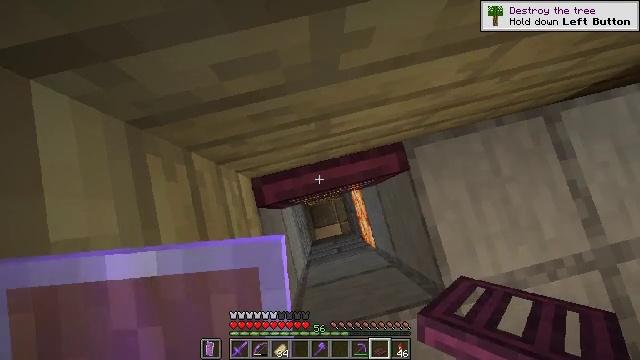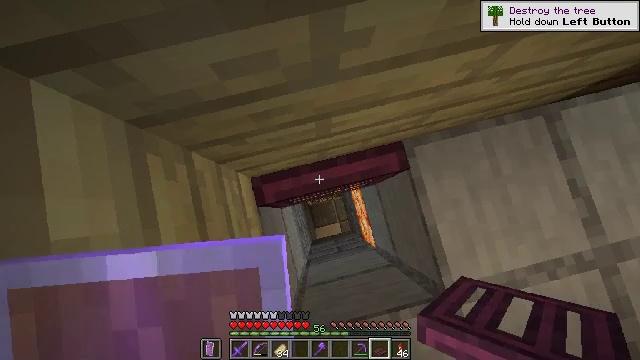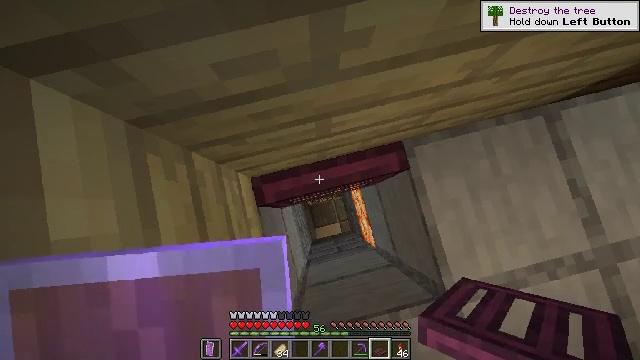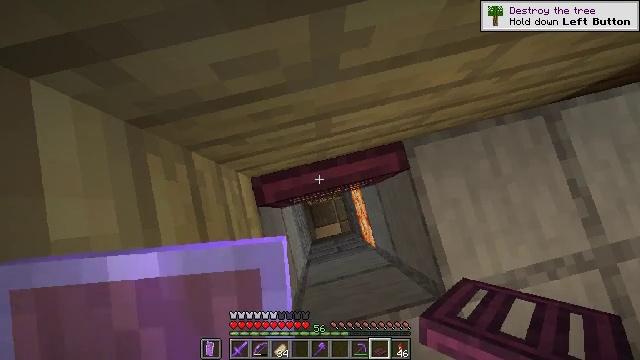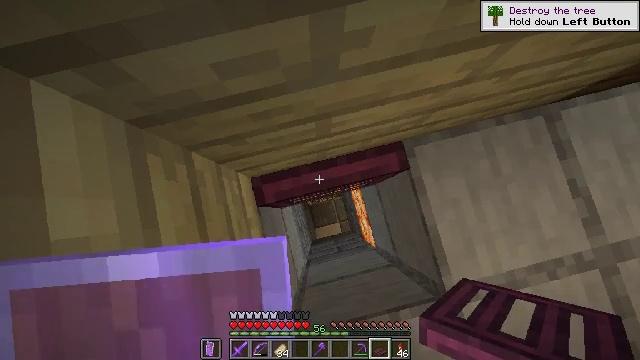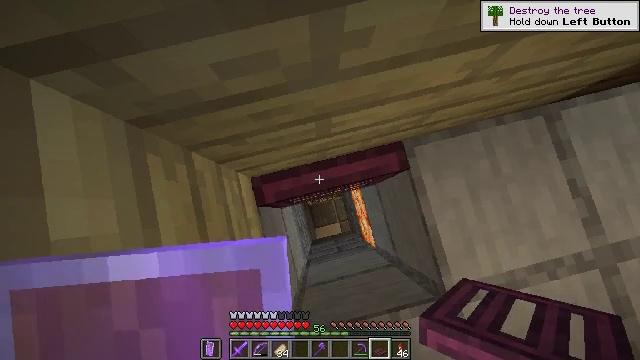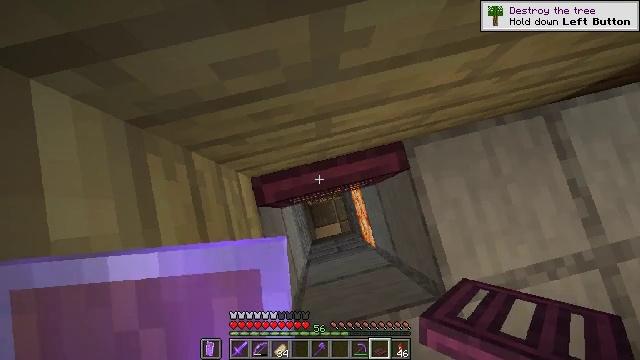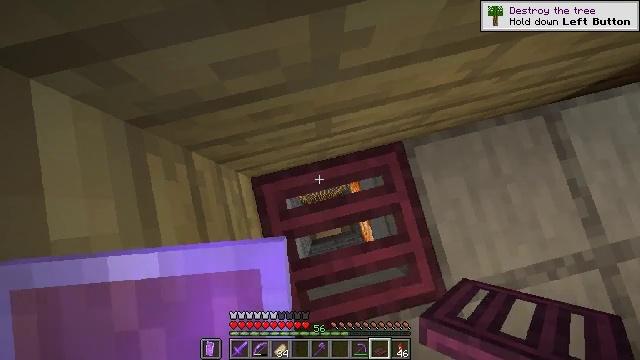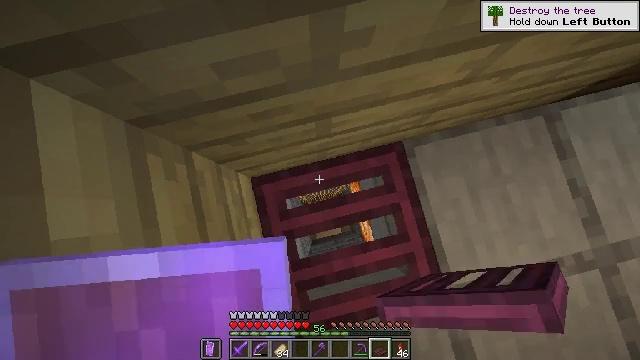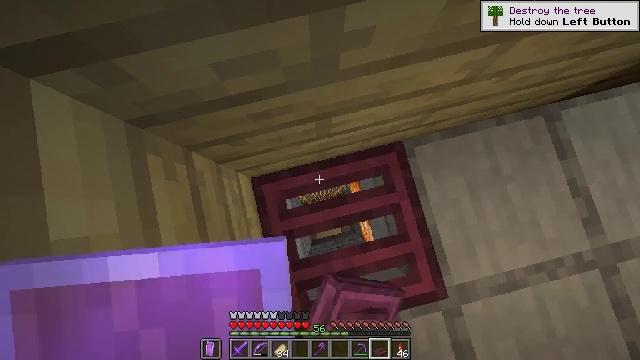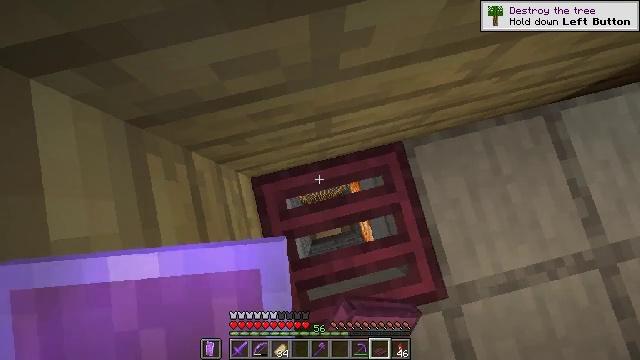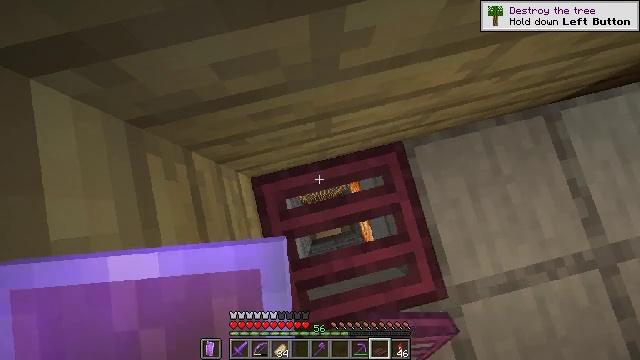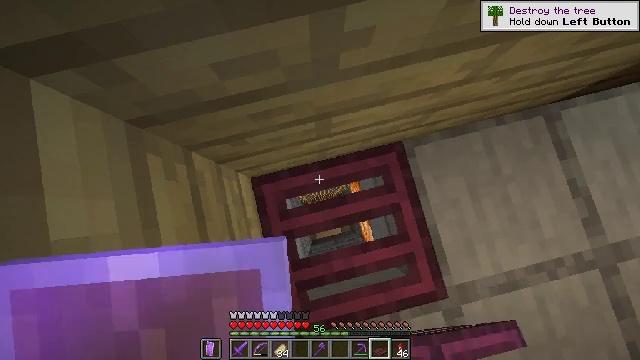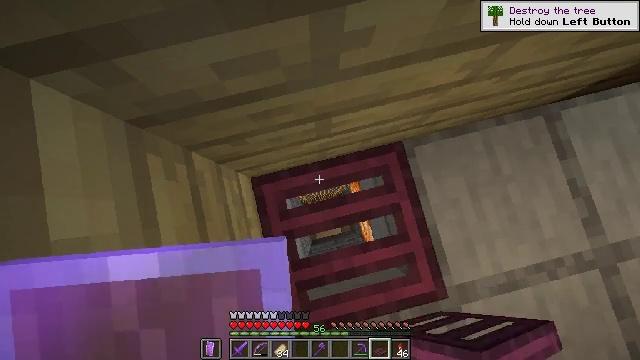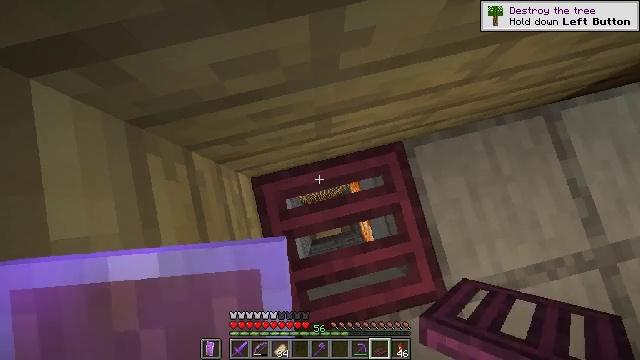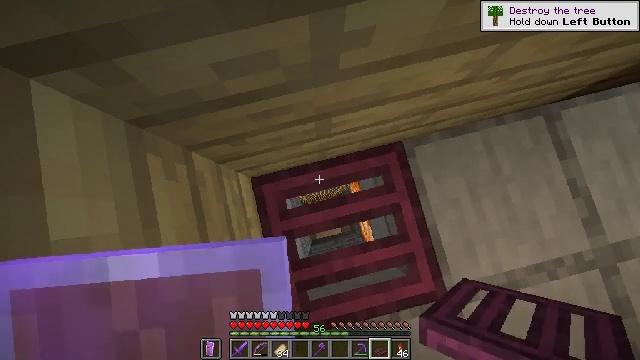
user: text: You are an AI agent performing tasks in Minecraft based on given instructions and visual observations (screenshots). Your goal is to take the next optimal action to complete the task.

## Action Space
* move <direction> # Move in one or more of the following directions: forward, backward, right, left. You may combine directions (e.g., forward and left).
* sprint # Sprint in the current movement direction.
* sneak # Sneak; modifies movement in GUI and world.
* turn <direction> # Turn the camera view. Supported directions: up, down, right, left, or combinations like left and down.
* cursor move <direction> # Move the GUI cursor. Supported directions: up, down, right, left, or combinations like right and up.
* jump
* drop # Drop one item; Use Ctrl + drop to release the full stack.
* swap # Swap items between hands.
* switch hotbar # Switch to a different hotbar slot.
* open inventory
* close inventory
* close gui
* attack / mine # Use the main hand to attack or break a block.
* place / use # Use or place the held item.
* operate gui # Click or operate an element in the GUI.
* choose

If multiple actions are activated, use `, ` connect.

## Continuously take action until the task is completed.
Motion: motion action
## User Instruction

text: Disassemble the ladder.
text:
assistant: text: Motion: no_op
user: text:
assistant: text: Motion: no_op
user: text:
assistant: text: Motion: no_op
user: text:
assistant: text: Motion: no_op
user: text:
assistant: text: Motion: no_op
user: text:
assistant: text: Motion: no_op
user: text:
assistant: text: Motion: use / place
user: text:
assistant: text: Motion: use / place
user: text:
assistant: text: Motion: use / place
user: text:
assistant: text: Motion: no_op
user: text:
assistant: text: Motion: no_op
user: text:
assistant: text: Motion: no_op
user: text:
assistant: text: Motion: no_op
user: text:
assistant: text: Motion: no_op
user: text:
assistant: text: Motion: no_op
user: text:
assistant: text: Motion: turn right and up
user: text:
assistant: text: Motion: turn right and up
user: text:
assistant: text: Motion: turn right and up
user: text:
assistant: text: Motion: turn right and up
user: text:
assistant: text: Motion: turn right and up
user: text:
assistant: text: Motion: no_op
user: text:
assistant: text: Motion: no_op
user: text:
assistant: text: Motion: no_op
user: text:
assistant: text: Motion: no_op
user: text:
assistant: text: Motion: turn right
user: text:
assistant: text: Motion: move forward, turn right
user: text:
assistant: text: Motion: move forward
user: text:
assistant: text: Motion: move forward, turn right and up
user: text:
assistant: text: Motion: move forward and move right, turn right and up
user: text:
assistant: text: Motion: move forward and move right, turn up